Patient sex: F
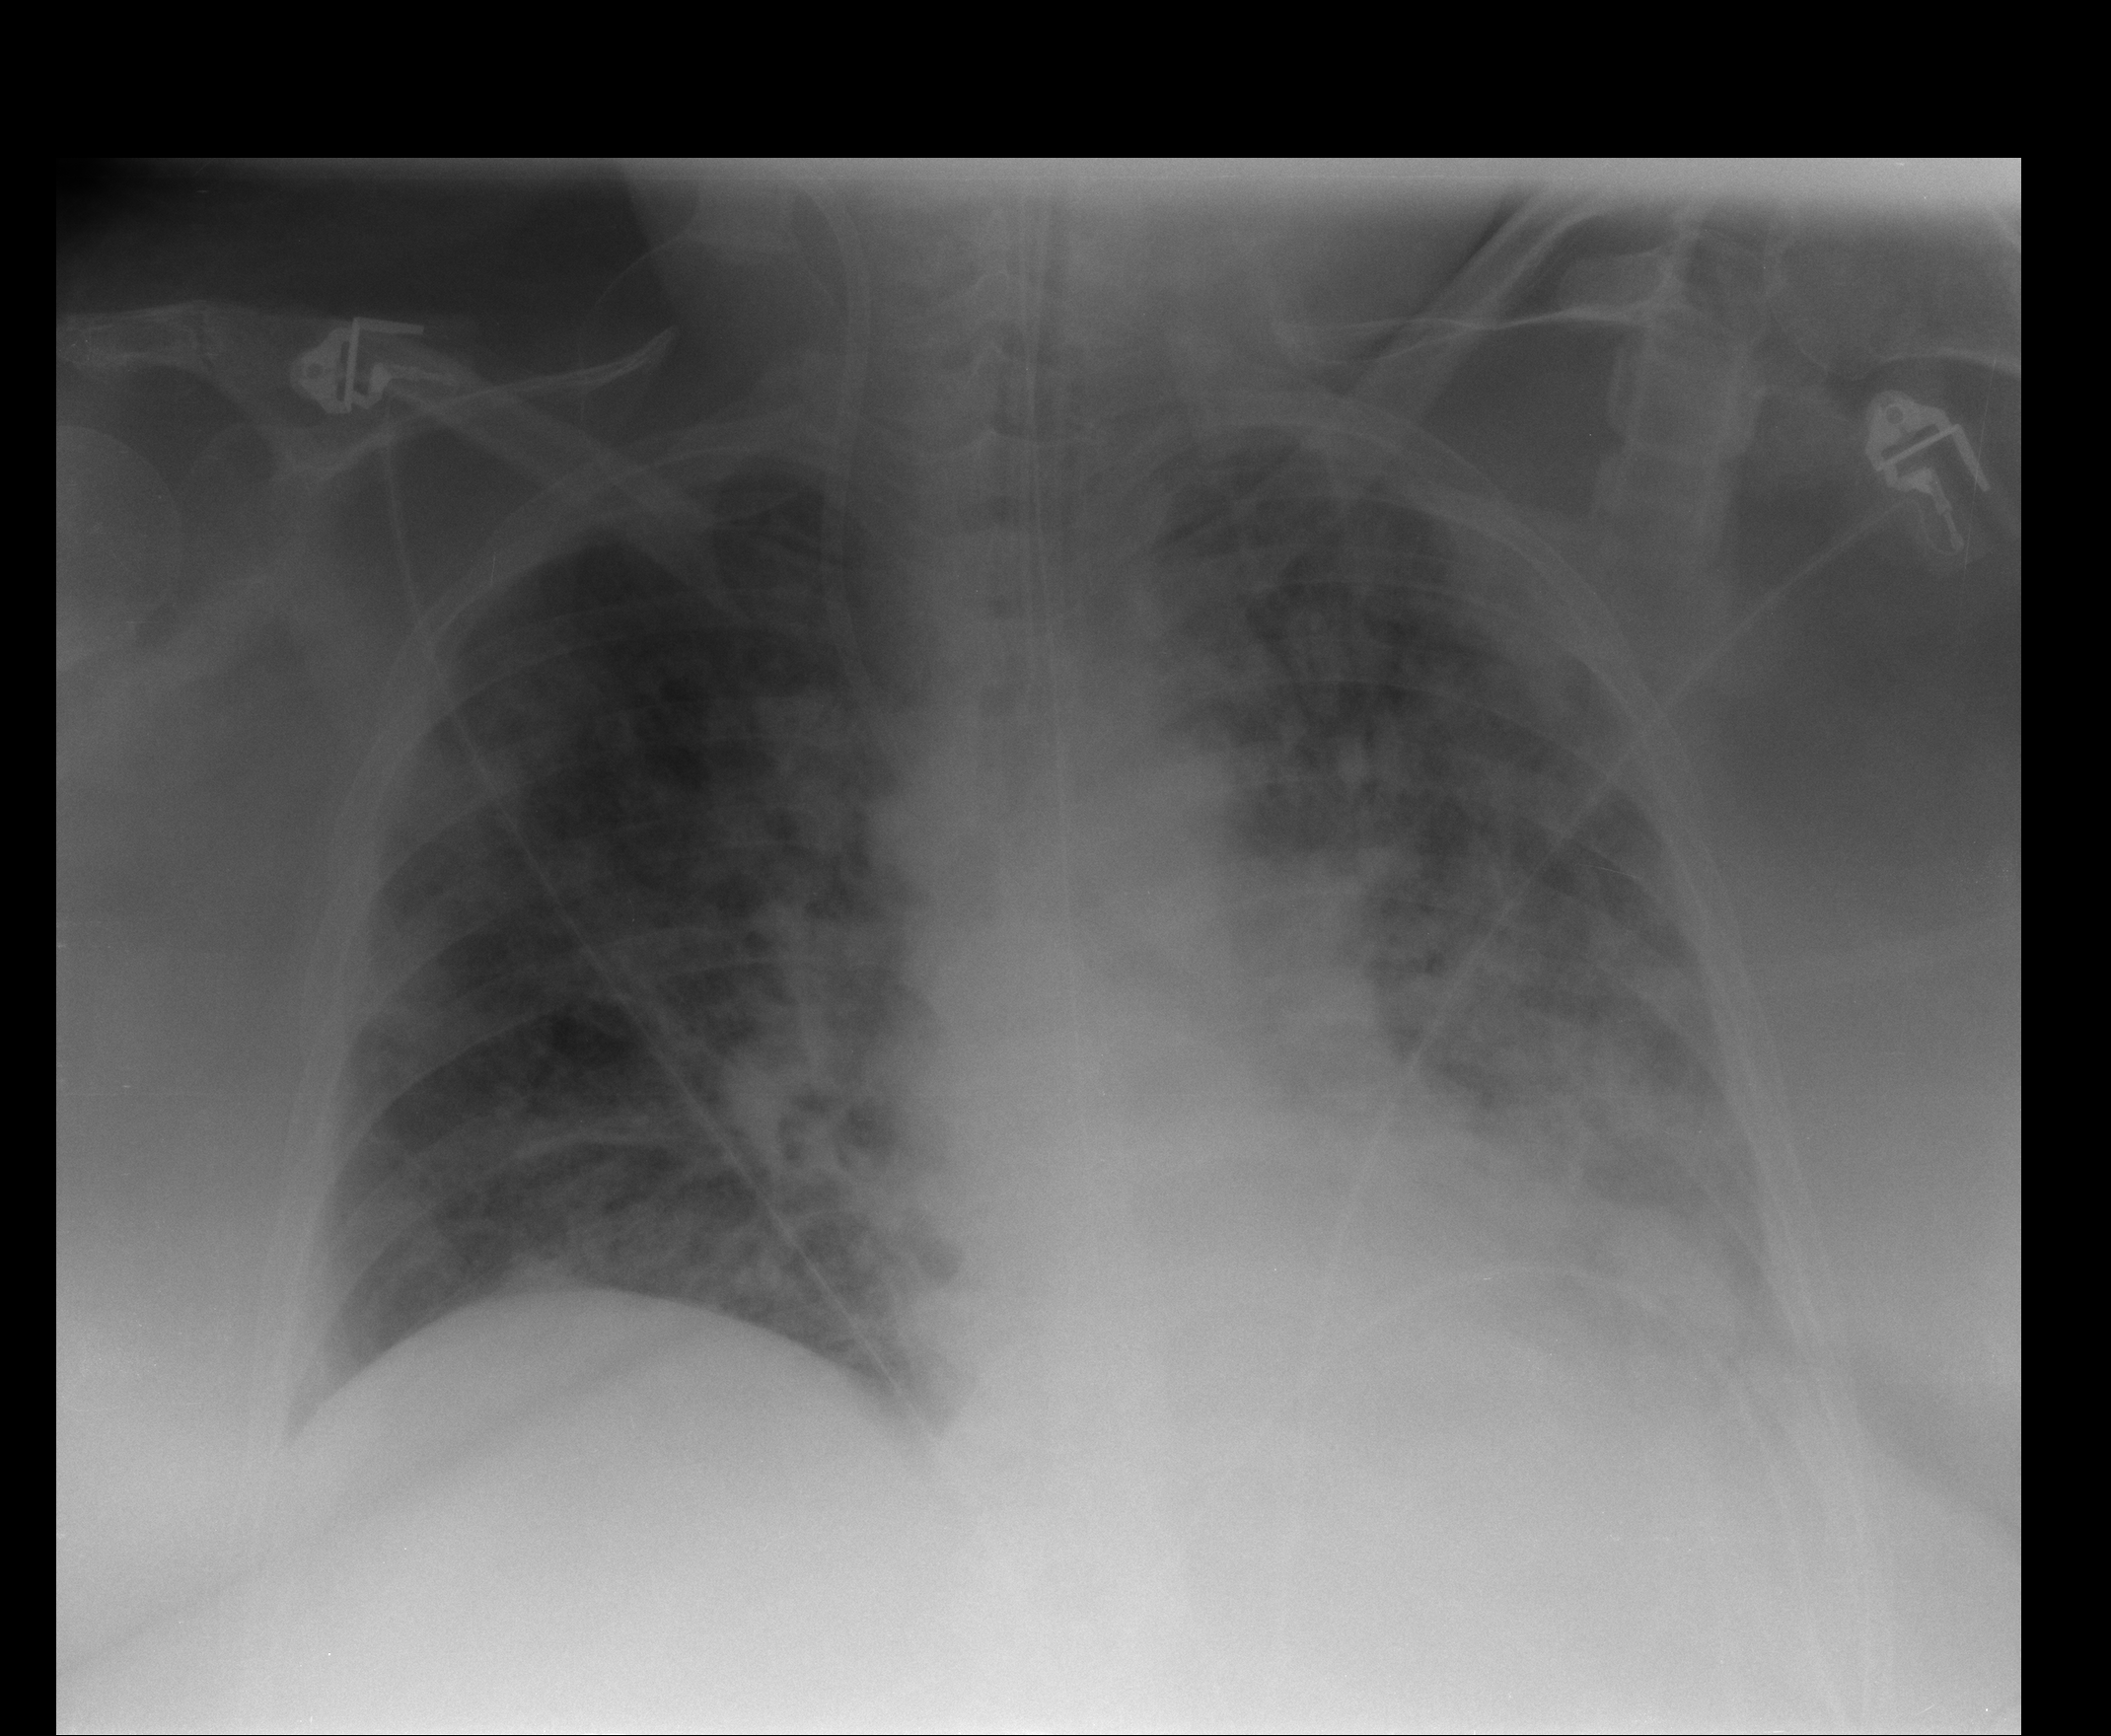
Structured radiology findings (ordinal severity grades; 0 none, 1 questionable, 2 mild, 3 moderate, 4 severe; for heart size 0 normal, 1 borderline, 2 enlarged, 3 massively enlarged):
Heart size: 0
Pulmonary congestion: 3
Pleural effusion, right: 0
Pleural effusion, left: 2
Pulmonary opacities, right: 3
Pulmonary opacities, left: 4
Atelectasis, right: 2
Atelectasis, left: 2